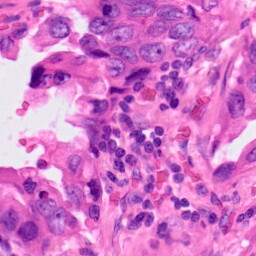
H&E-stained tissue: Lung